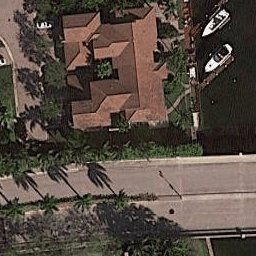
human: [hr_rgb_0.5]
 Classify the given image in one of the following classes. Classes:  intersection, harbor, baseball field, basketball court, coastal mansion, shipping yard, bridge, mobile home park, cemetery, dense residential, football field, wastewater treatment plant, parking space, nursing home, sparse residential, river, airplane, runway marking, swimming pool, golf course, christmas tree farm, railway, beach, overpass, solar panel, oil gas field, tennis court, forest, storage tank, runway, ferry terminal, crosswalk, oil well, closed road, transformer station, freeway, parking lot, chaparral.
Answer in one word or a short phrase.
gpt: coastal mansion